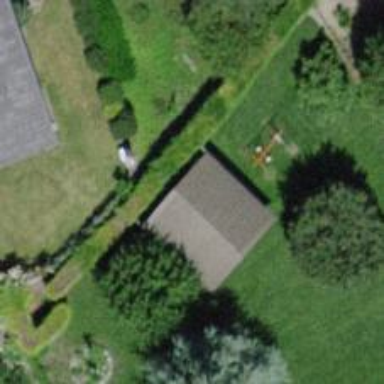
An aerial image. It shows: Shed building.